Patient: sex F, age 33
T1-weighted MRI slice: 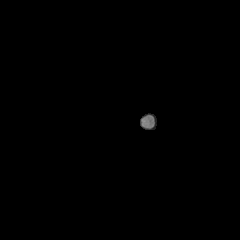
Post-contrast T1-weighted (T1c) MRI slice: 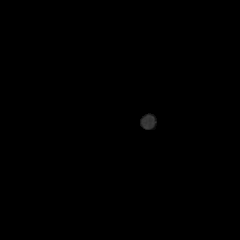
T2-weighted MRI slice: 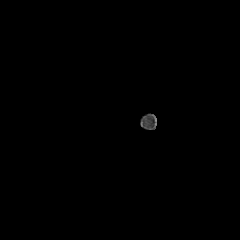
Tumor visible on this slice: no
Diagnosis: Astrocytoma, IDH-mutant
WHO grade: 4